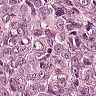
Metastatic tissue present: yes